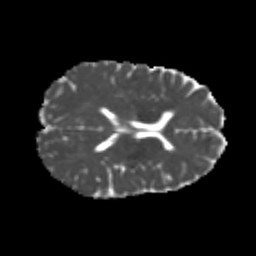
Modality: MD
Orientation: axial
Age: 24
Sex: female
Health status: healthy
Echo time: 0.074 s